Interaction volume radius: 5 \u00c5
Interaction volume height: 40 \u00c5
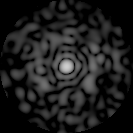
Disorder parameter: 0.8205